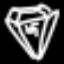
Label: diamond